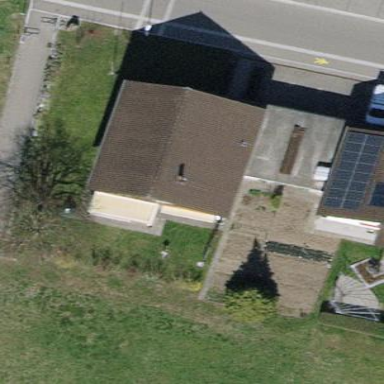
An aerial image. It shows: Detached building with gabled roof.